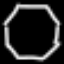
Label: octagon